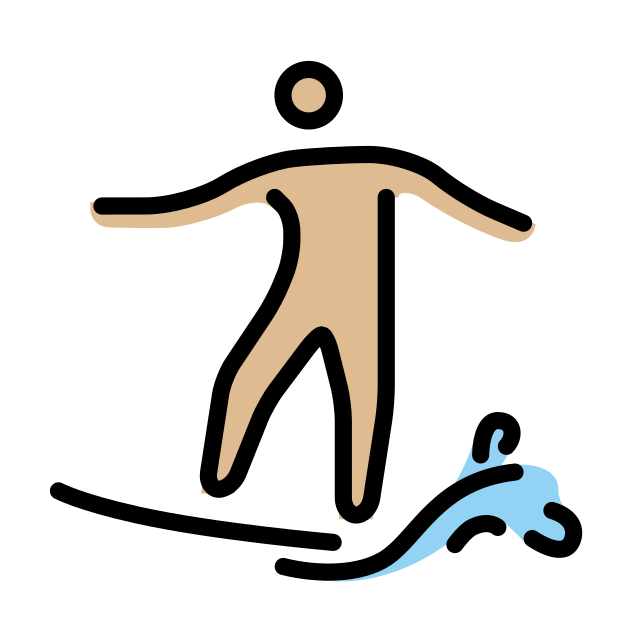
person surfing: medium-light skin tone